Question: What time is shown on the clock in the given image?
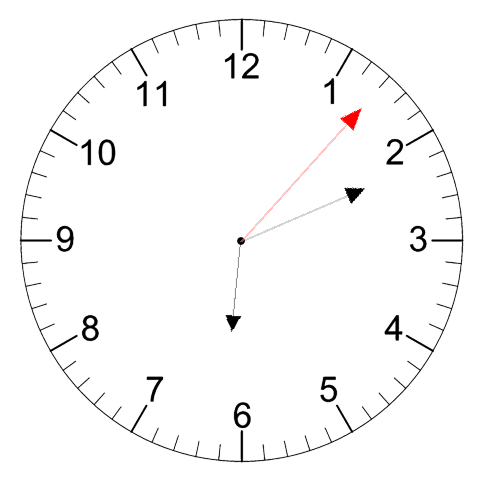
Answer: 06:11:07